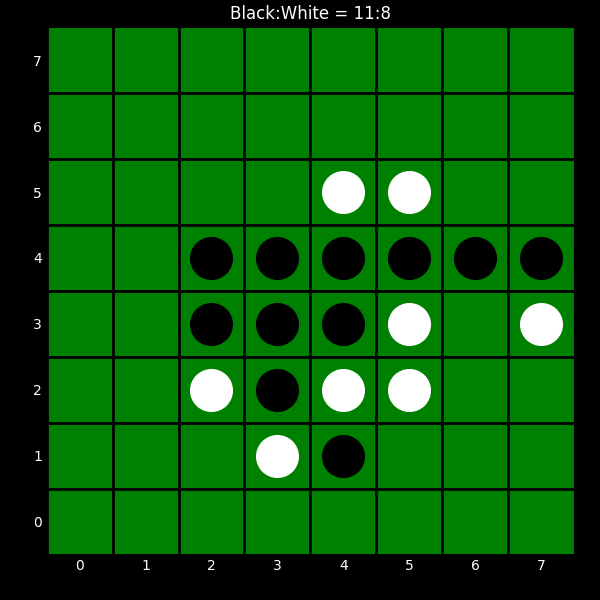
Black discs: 11
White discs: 8